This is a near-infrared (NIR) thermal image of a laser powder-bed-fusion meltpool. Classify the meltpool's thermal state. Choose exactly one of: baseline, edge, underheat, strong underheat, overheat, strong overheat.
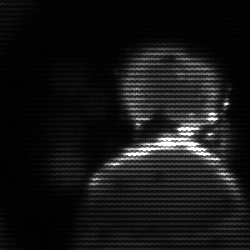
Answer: baseline